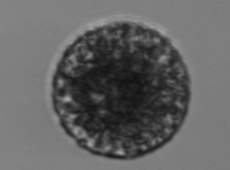
Label: Vicicitus_globosus